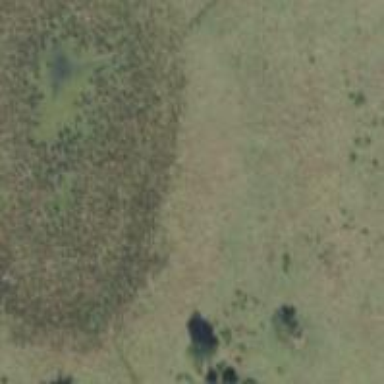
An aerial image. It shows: Marshy wetland area.